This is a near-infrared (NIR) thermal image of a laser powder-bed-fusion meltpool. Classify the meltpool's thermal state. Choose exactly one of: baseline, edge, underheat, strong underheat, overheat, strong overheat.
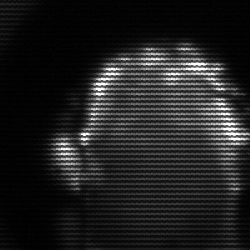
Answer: baseline